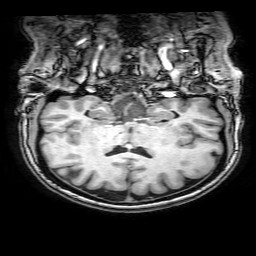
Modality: T1w
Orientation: sagittal
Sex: female
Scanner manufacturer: philips
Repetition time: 0.008232 s
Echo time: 0.00377 s